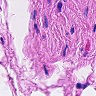
Metastatic tissue present: no